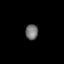
Tissue: lung
Cell type: Myeloid cells
Senescence score: 0.5937
Nuclear area (px): 193
Mean DAPI intensity: 113.948